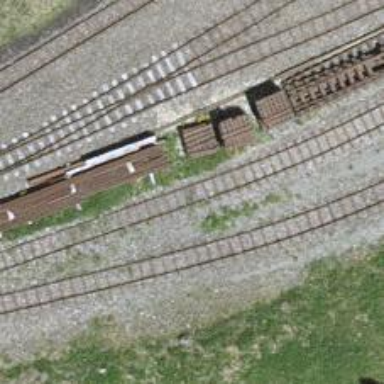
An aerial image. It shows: Single narrow-gauge railway track in service yard.